Question: Here is the code from my Models:
'models/Book.php'
> class Book extends \Eloquent {'''
function posts() {
return $this->hasMany('Post');
}
function user() {
return $this->belongsTo('User');
}
public function cover()
{
return $this->morphMany('Image', 'imageable');
}
public function delete()
{
$this->posts()->comments()->delete();
$this->posts()->delete();
$this->cover()->delete();
// delete the model
return parent::delete();
}
'''
}
'models/Post.php'
> Class Post extends Eloquent {'''
function book() {
return $this->belongsTo('Book');
}
function comments() {
return $this->hasMany('Comment');
}
function user() {
return $this->belongsTo('User');
}
public function delete()
{
$this->comments()->delete();
// delete the model
return parent::delete();
}
'''
}
'models/Comment.php'
> Class Comment extends Eloquent {'''
function post() {
return $this->belongsTo('Post');
}
function user() {
return $this->belongsTo('User');
}
'''
}
but in my 'UserController.php' I cannot access my comment. I tried with these code:
> '''
public function show($id)
{
$user = User::find($id);
$posts = Post::whereUserId($user->id)
->orderBy('created_at','deac')->get();
$comments = $posts->comments();
dd($comments);
}
'''
This always says:

How to access my comments under the posts? also I don't think '$this->posts()->comments()->delete();' isn't working.
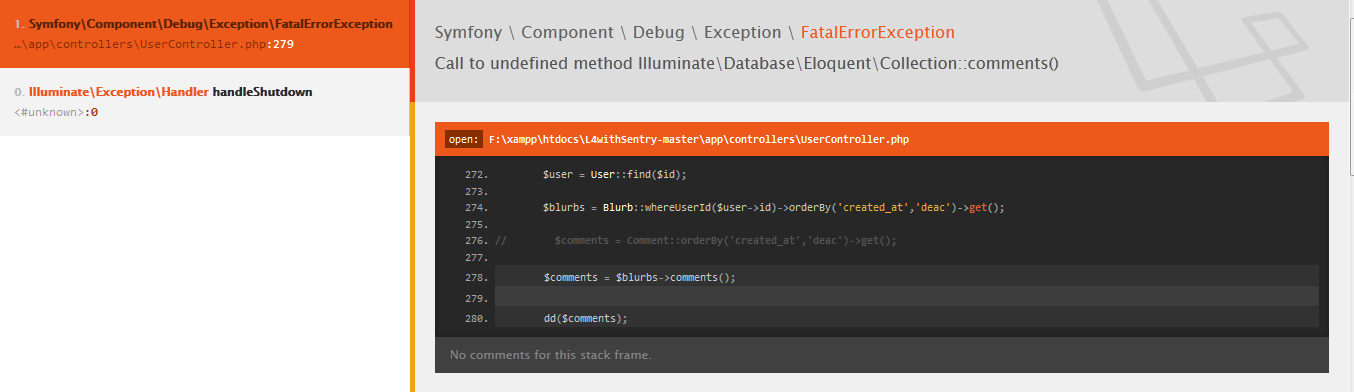
Answer: Add a relation in your 'User' model like this:
'''
// User model
public function books()
{
return $this->hasMany('Book');
}
'''
Then in your 'controller':
'''
public function show($id)
{
// User->hasMany:books->hasMany:posts->hasMany:Comments
$user = User::with('books.posts.comments')->find($id);
return View::make('viewName')->with('user', $user);
}
'''
Then in your 'view':
'''
{{ $user->nameMaybe }}
{{ $user->emailMaybe }}
@foreach($user->books as $book)
{{ $book->title }}
{{ $book->author }}
@foreach($book->posts as $post)
{{ $post->slugMaybe }}
{{ $post->postTitleMaybe }}
@foreach($post->comments as $comment)
{{ $comment->commenttextMaybe }}
@endforeach
@endforeach
@endforeach
'''
The structure of the returned 'User' model would be something like this (According to your relation):
'''
Model: User (object)
->name (Property of User Model)
->email (Property of User Model) and more properties
-> books (property of User Model, collection of Book Models
-> [0] Book (has properties)
-> [1] Book (has properties
-> posts (property of [1]Book, collection of Post Models
-> [0] Post (has properties)
-> [1] Post (has properties
-> comments (property of [1]Post, collection of Comment Models
-> [0] Comment (has properties)
-> [1] Comment (has properties
'''